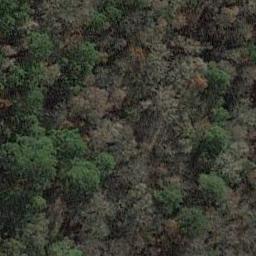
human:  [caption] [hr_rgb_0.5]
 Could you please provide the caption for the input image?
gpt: The forest has a lot of dense yellow trees and green trees .

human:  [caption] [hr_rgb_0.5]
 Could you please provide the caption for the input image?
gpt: The forest is consist of dry trees and green trees .

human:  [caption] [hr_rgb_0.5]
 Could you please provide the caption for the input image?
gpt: This is a dense forest .

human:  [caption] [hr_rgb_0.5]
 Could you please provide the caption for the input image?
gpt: Many trees with brown and green leaves are in a forest .

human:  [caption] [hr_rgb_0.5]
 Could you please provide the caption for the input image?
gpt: A dense forest with many brown trees and green trees .